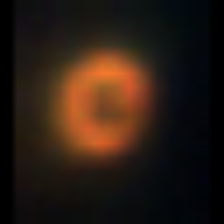
Taxon: NanoPlankton
Group: Other